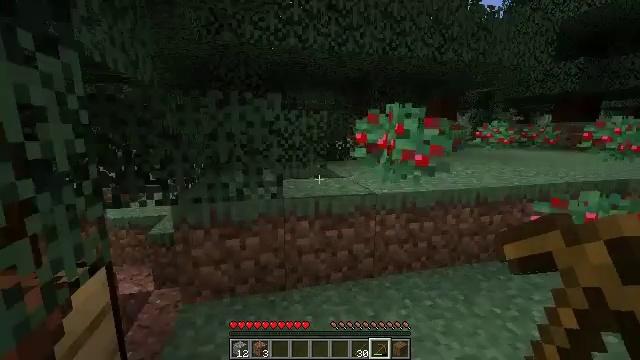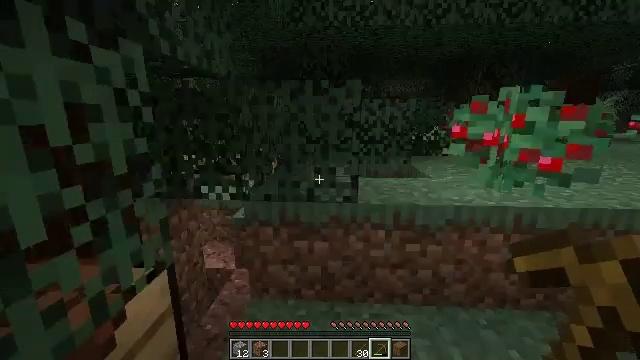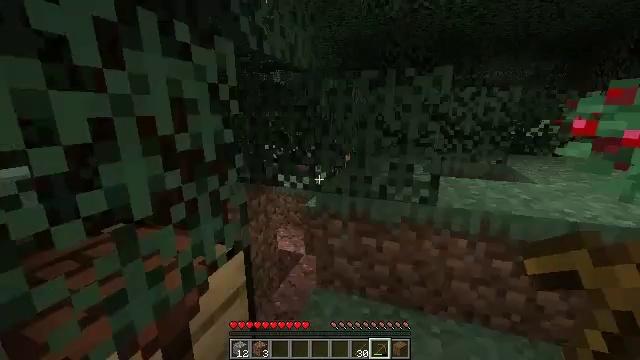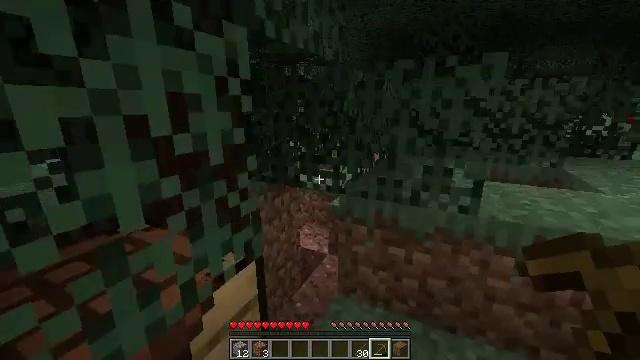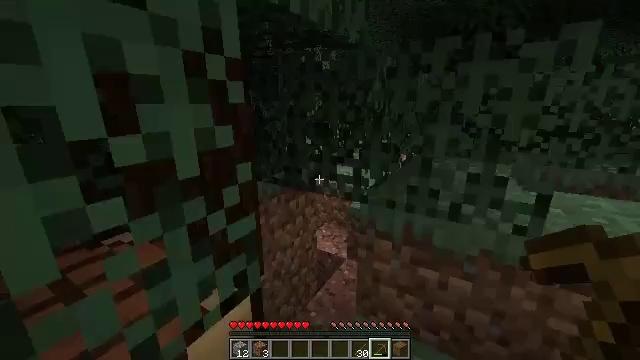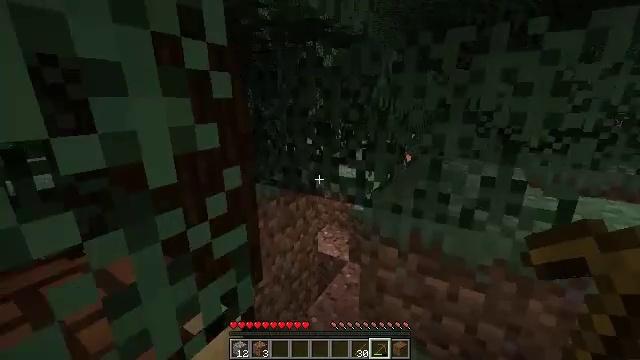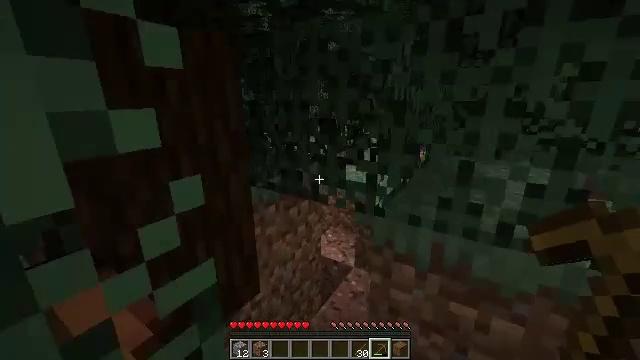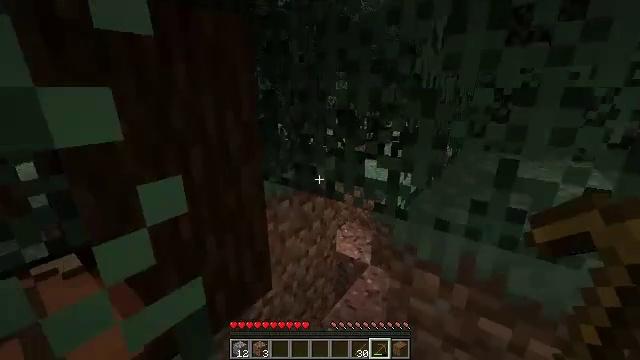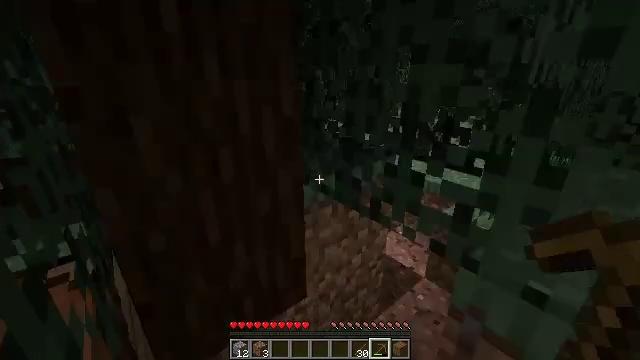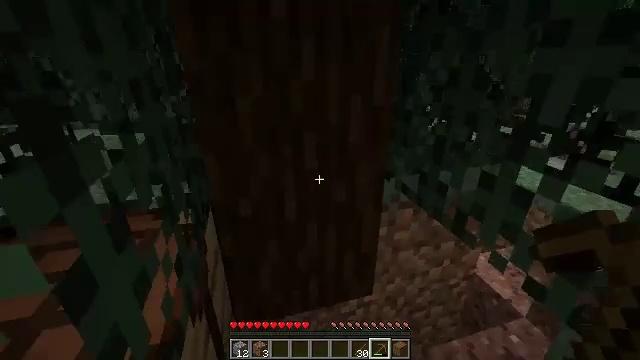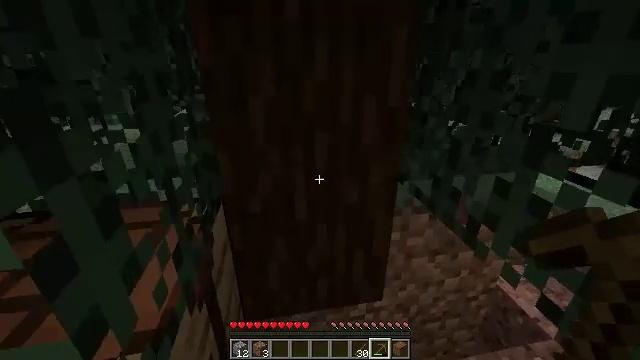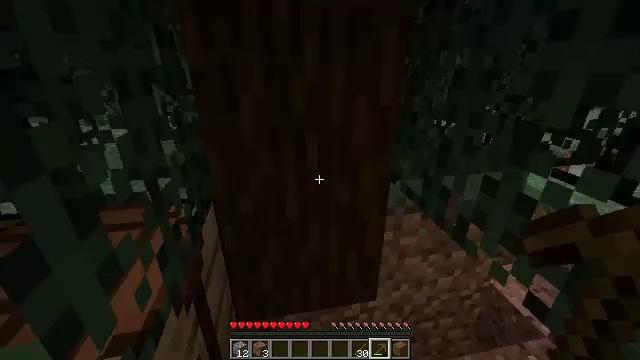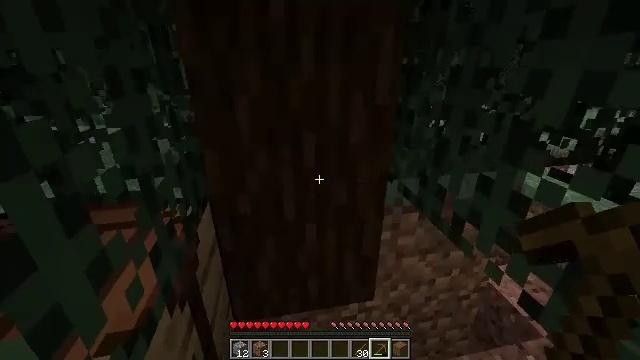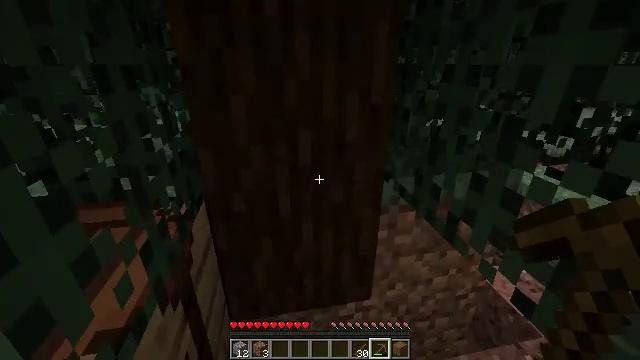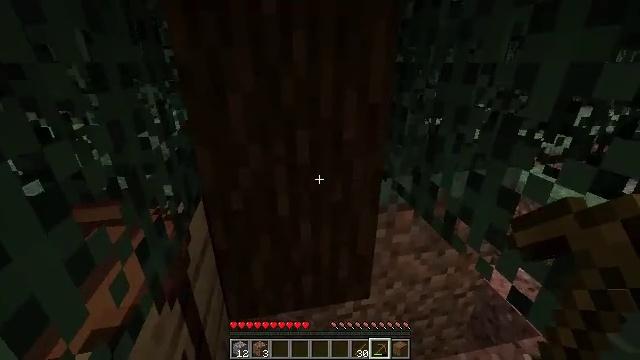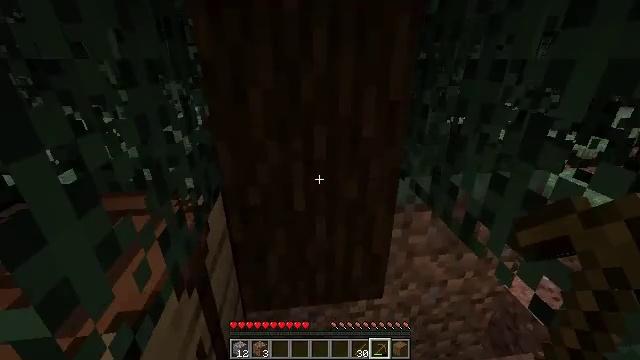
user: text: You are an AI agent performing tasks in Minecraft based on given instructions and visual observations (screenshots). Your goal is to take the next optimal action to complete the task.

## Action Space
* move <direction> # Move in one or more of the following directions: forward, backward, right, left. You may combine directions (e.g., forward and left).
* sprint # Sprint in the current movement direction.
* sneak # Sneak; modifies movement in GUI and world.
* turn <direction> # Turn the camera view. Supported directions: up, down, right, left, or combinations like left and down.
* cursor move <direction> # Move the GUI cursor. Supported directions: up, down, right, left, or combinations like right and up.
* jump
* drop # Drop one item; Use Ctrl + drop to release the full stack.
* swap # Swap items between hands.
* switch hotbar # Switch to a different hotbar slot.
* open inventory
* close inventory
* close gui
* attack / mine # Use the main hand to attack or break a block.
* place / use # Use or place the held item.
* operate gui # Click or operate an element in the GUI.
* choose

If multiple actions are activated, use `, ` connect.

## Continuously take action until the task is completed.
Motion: motion action
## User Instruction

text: Punch the spruce leaves to get saplings.
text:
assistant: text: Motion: move forward, turn left and down
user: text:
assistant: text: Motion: move forward, turn left and down
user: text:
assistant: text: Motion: move forward, turn left and down
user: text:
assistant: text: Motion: move forward, turn left and down
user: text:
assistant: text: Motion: move forward
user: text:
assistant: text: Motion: move forward, turn left
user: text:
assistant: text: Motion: move forward, turn left and down
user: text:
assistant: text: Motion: move forward, turn left and down
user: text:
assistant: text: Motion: turn left and down
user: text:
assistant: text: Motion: turn left
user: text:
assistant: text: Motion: no_op
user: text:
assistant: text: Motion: no_op
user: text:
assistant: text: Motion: no_op
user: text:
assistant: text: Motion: no_op
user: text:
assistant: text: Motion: turn left
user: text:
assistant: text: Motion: turn left and down
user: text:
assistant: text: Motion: turn left and down
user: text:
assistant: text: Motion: turn left and down
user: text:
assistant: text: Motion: turn left and down
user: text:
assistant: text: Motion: turn left and down
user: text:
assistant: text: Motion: no_op
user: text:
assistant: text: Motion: turn right and down
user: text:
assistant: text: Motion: attack / mine
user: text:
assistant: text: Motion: attack / mine
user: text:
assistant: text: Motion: no_op
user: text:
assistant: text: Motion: no_op
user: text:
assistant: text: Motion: no_op
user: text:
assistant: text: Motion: no_op
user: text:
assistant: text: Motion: no_op
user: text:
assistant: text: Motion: no_op